Question: I am trying to close an MDI child (MainWindow is its parent), and I just cannot make it happen. All that is happening, is that all controls are getting removed from the MDI child, but the actually window is not getting removed from the 'mdiArea'.
With my QDialog (the MDI child), I call close. That didn't work, so as well as calling close, I also tried calling:
'''
ui->mdiArea->removeSubWindow(mdiChildDialog);
'''
Again, same results:

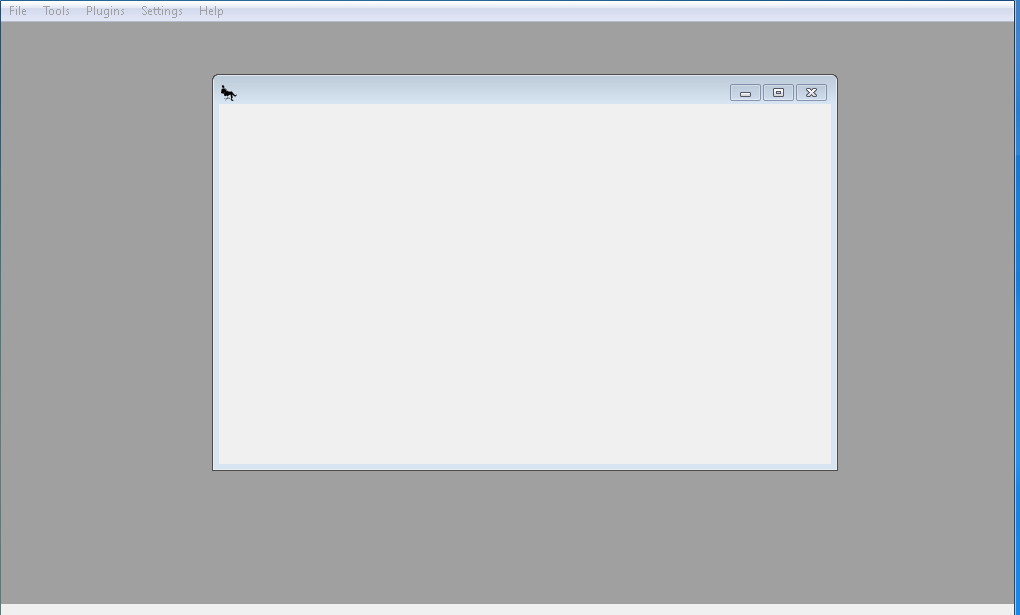
Answer: try ...
this->parentWidget()->close();
to close the child mdi.